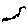
Label: zigzag